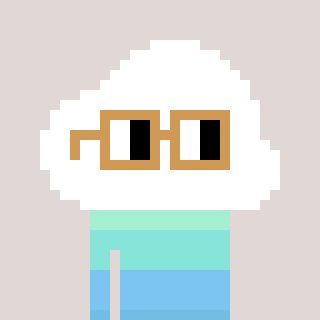
a pixel art character with square brown glasses, a cloud-shaped head and a bege-colored body on a warm background